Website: lowes
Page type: billing-address
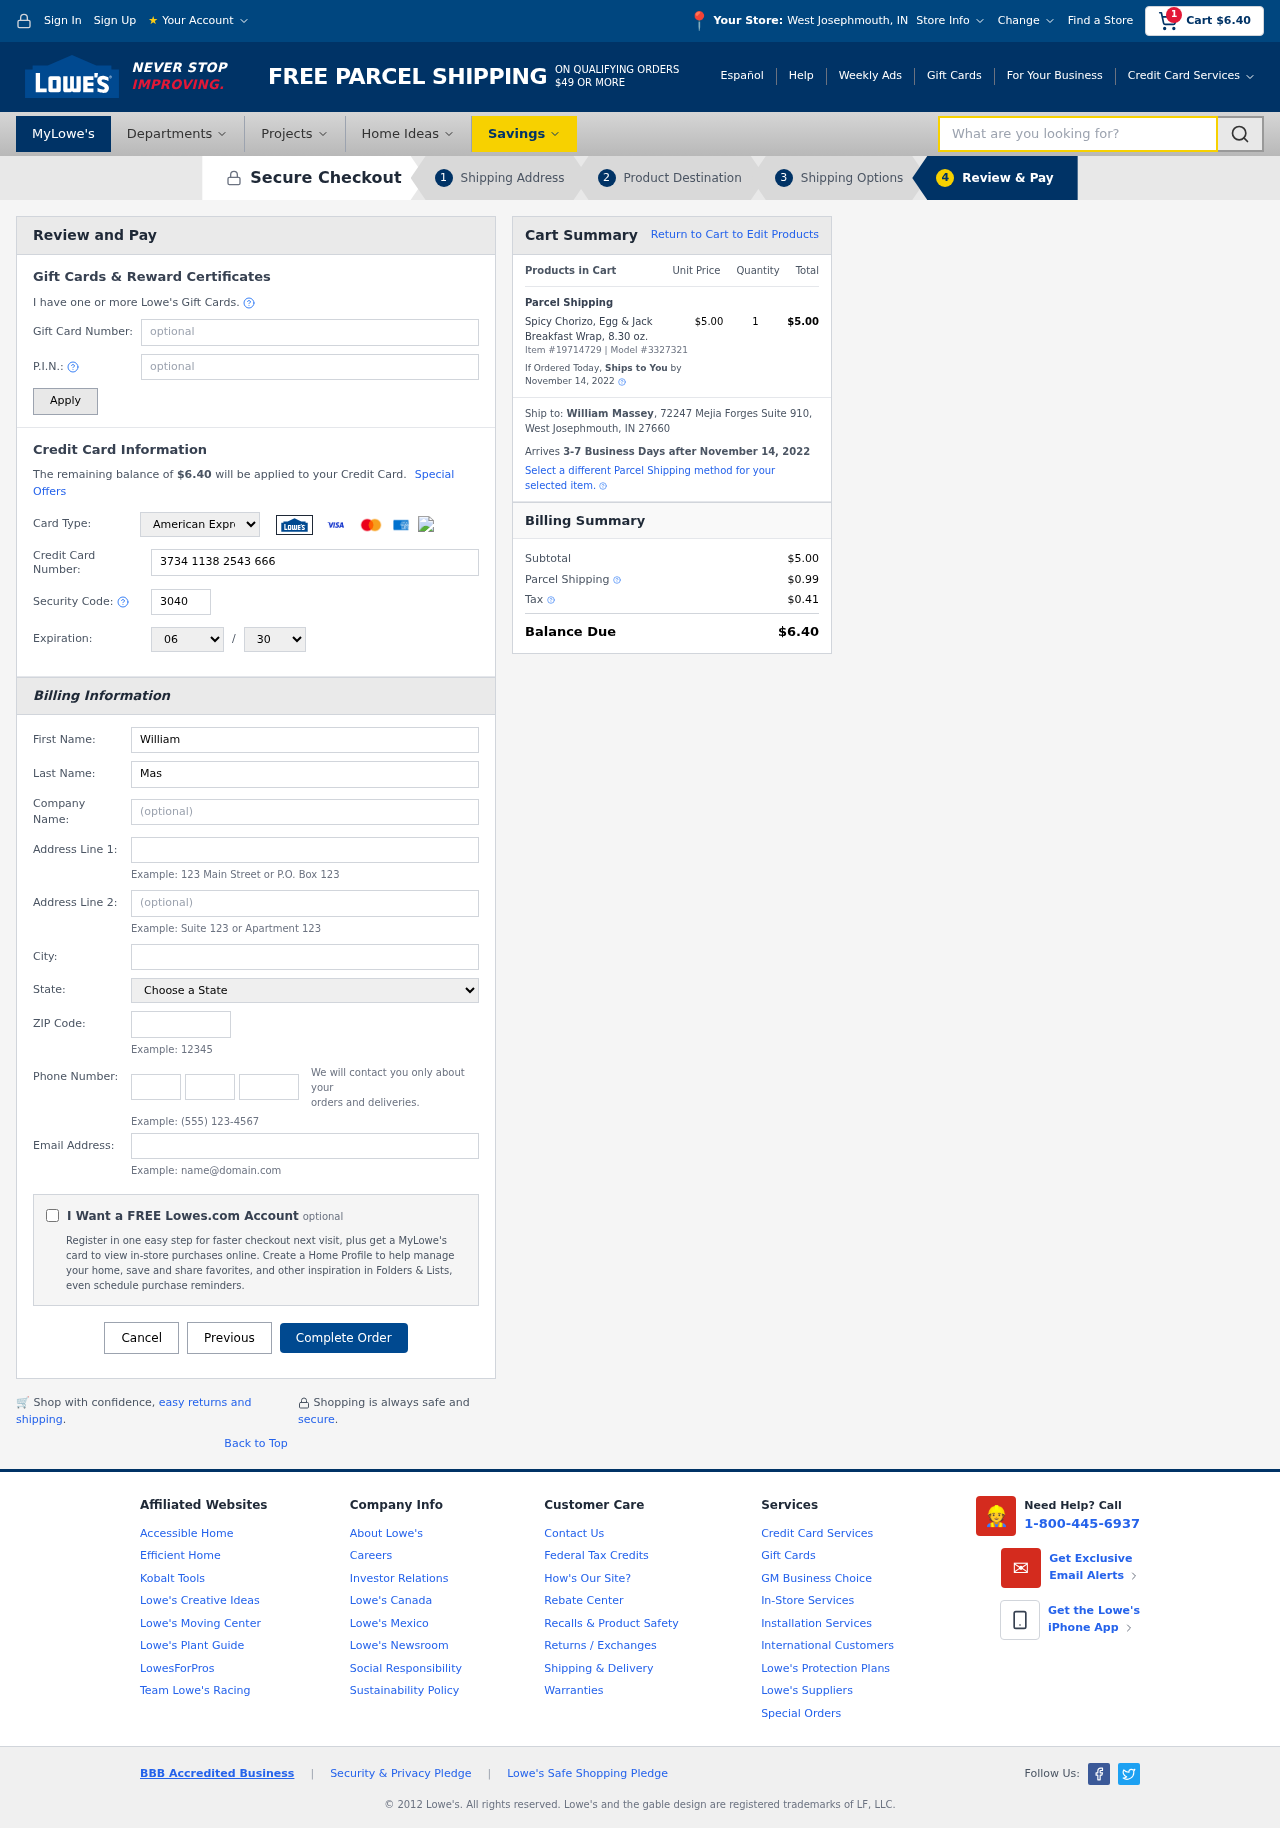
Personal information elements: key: PII_CARD_CVV
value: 3040
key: PII_CARD_EXPIRY_MONTH
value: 06
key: PII_CARD_EXPIRY_YEAR
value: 30
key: PII_CARD_NUMBER
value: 3734 1138 2543 666
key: PII_CARD_TYPE
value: American Express
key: PII_CITY
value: West Josephmouth
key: PII_CITY_STATE
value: West Josephmouth, IN
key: PII_EMAIL
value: william_massey@yahoo.com
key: PII_FIRSTNAME
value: William
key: PII_FULLNAME
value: William Massey
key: PII_LASTNAME
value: Massey
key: PII_PHONE_AREA
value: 753
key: PII_PHONE_PREFIX
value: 309
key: PII_PHONE_SUFFIX
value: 6545
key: PII_POSTCODE
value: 27660
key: PII_STATE
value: Indiana
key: PII_STREET
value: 72247 Mejia Forges Suite 910
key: PII_STREET2
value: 187 Thomas Gardens
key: PII_CITY_STATE_ZIP
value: West Josephmouth, IN 27660
Product elements: key: PRODUCT1_NAME
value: Spicy Chorizo, Egg & Jack Breakfast Wrap, 8.30 oz.
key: PRODUCT1_PRICE
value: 5
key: PRODUCT1_QUANTITY
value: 1
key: PRODUCT_ITEM_NUMBER
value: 19714729
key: PRODUCT_MODEL_NUMBER
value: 3327321
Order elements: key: ORDER_SUBTOTAL
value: $6.40
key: ORDER_TOTAL
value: $6.40
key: ORDER_SHIPPING_DATE
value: November 14, 2022
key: ORDER_SUBTOTAL
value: $5.00
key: ORDER_DELIVERY_DATE
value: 3-7 Business Days after November 14, 2022
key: ORDER_SHIPPING_DATE2
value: November 14, 2022
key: ORDER_SUBTOTAL2
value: $5.00
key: ORDER_SHIPPING_COST
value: $0.99
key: ORDER_TAX
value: $0.41
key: ORDER_TOTAL2
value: $6.40
Search elements: key: HEADER_SEARCH
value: What are you looking for?